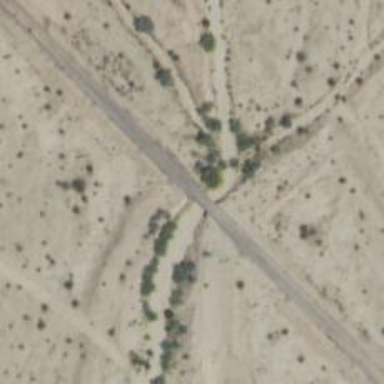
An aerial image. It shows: Abandoned railroad bridge.